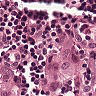
Metastatic tissue present: yes